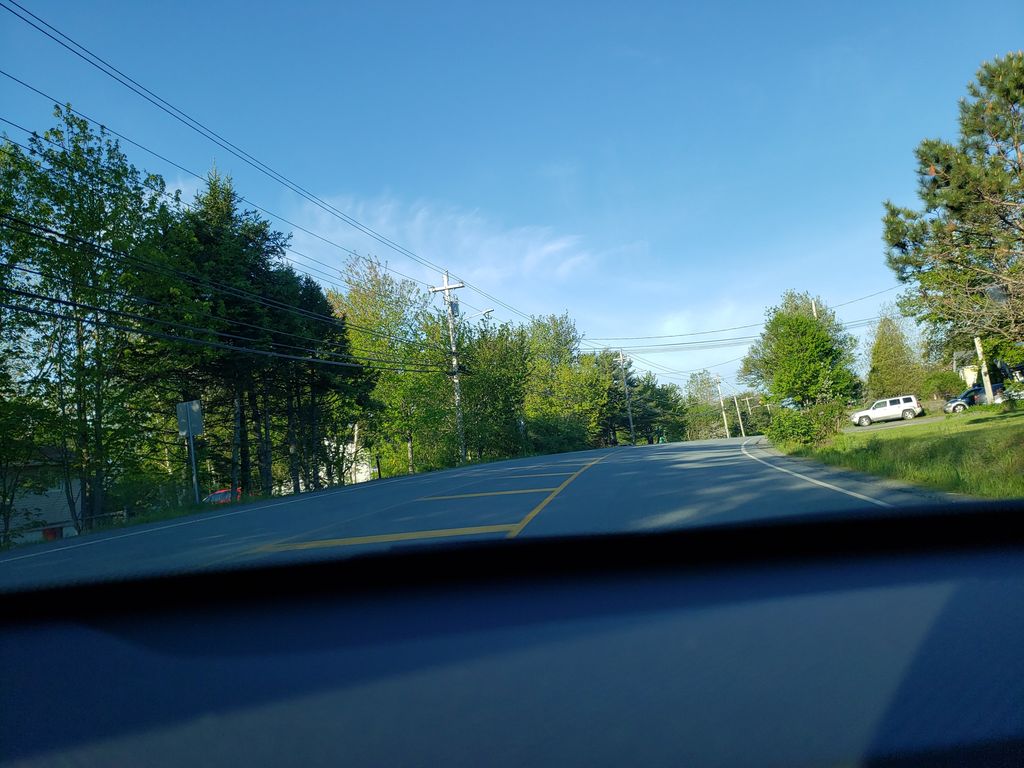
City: halifax